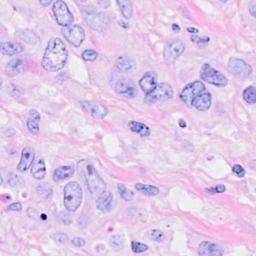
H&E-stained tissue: Breast